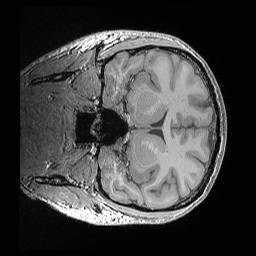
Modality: T1w
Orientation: coronal
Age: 21
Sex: male
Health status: healthy
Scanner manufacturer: siemens
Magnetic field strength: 3 T
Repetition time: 0.02 s
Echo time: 0.00492 s